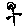
Label: flower